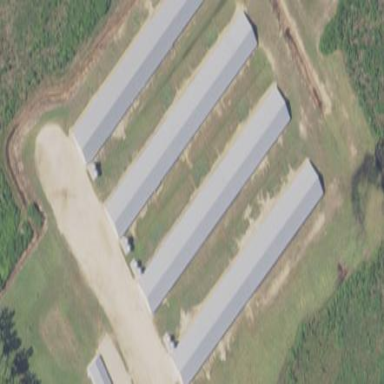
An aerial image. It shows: Farm auxiliary building.